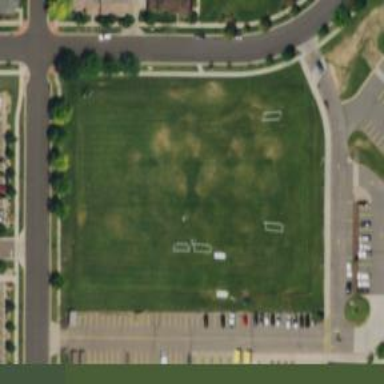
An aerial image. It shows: Soccer pitch designated for leisure and sports activities.